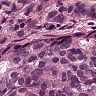
Metastatic tissue present: yes